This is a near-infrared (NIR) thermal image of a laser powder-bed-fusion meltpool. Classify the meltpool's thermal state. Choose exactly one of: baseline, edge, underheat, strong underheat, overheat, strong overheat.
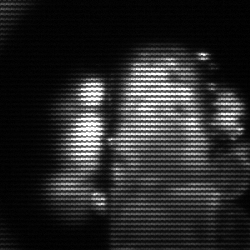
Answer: strong underheat